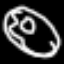
Label: donut